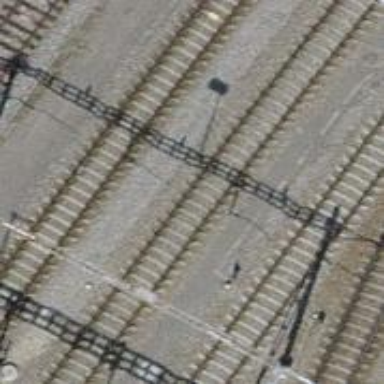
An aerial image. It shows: Rail yard with electrified contact lines for railway operations.